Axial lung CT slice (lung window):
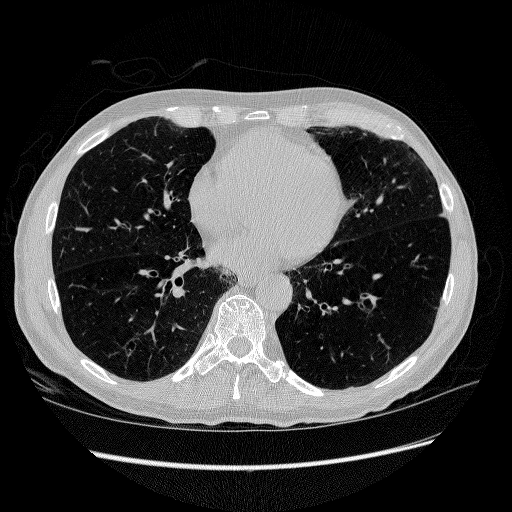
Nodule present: no